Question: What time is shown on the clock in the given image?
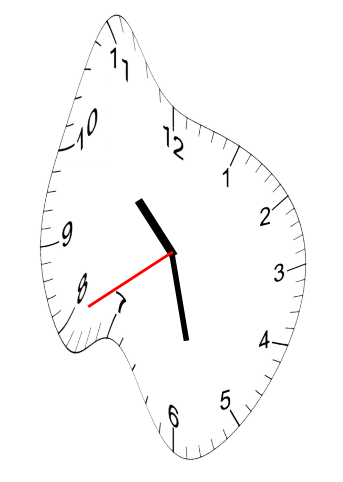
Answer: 10:27:40